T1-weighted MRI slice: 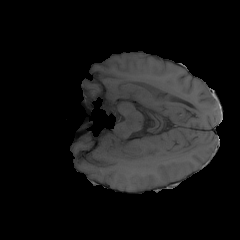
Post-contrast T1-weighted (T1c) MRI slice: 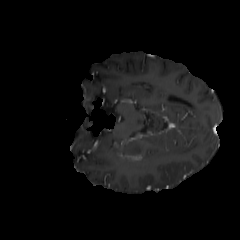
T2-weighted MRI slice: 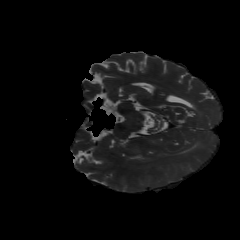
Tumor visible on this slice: no